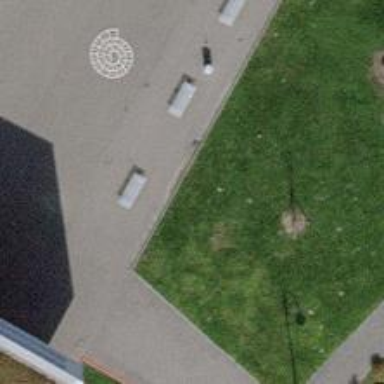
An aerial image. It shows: Bench.